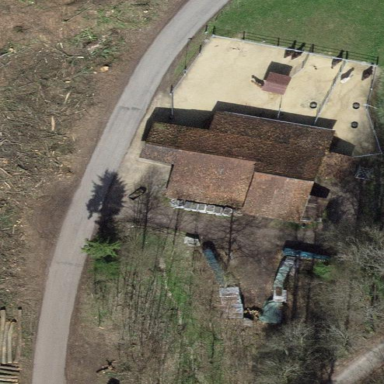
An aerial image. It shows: Farmyard area.